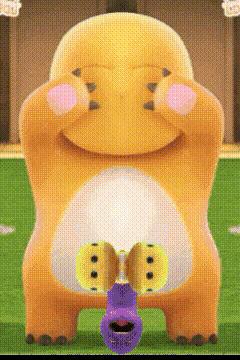
Label: nailong